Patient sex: M
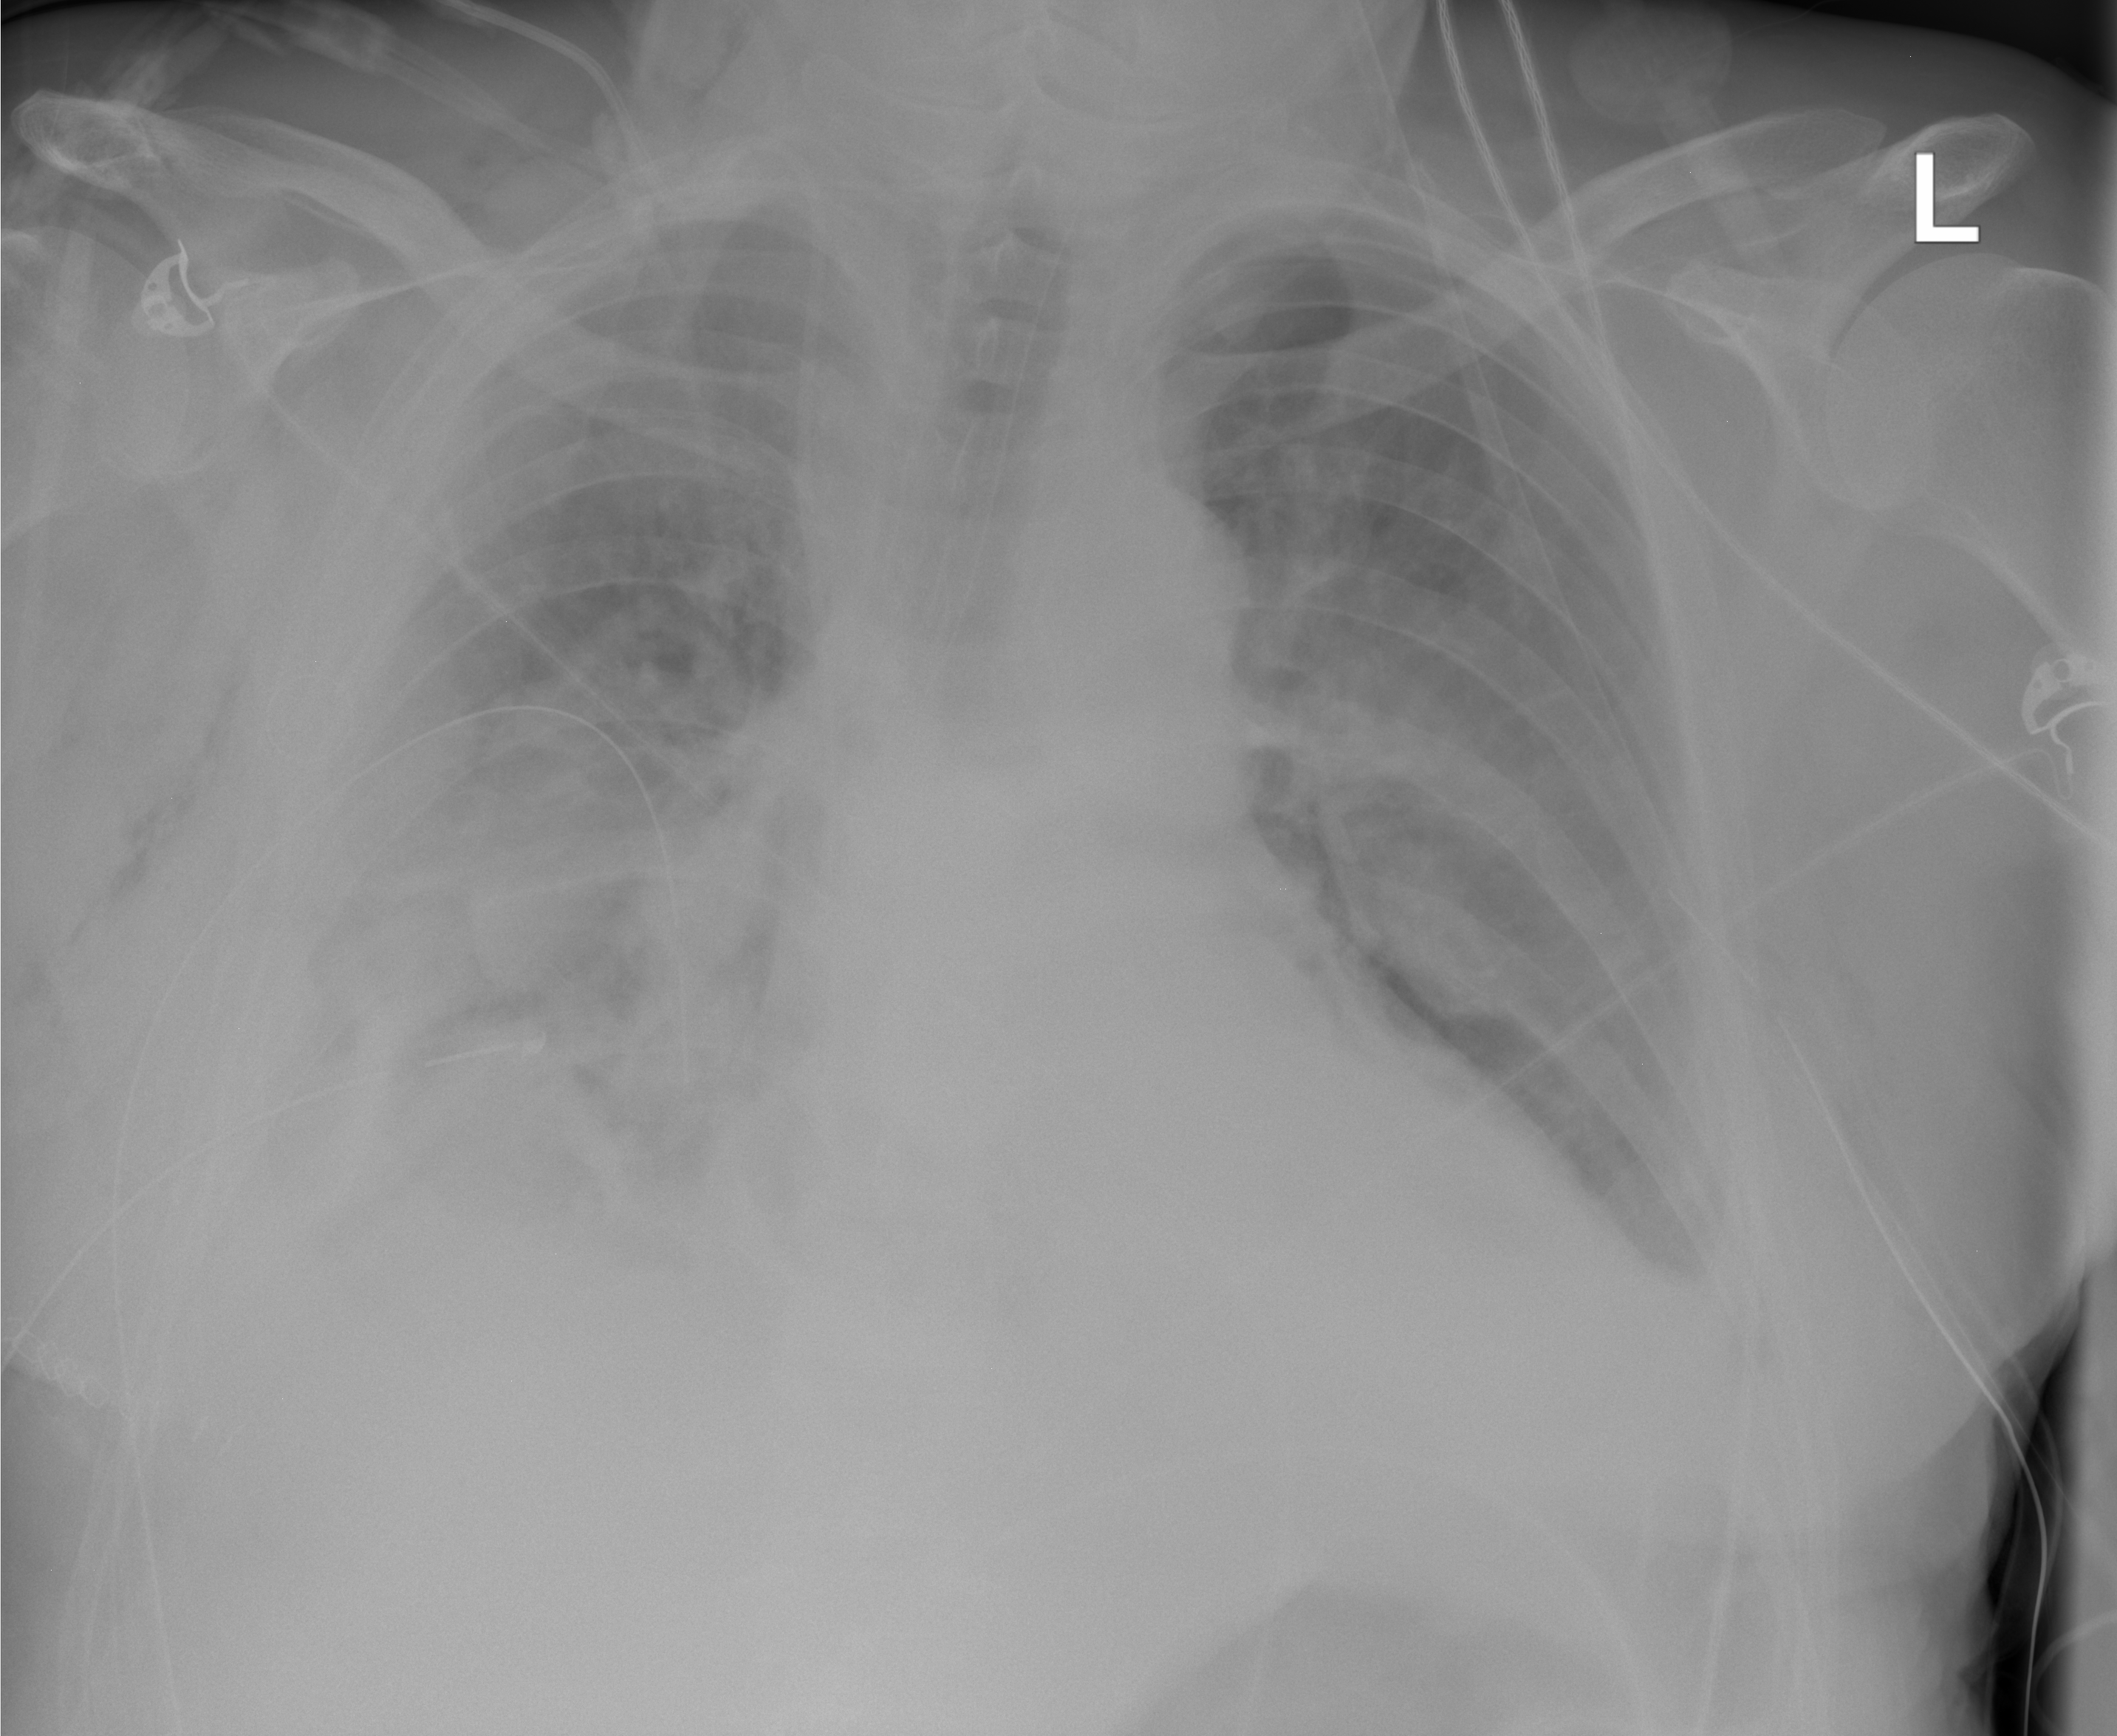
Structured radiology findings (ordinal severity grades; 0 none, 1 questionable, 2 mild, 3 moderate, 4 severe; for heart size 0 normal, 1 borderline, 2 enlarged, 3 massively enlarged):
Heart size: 2
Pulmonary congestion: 2
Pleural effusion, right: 3
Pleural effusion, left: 2
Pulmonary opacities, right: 2
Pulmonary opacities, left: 1
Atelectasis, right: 2
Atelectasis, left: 2